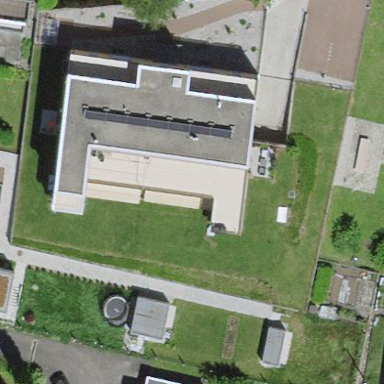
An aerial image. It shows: Building.